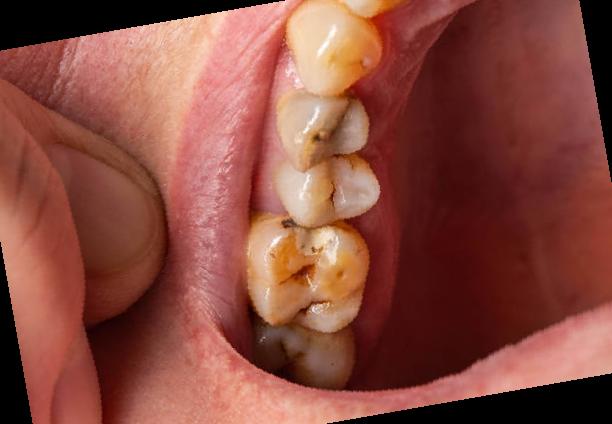
Condition: Calculus